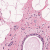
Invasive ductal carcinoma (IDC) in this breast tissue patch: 0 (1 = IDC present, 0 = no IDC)